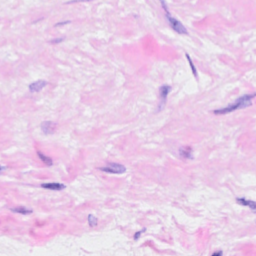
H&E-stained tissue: Breast